Question: I have installed Net Beans IDE.But it makes my XAMPP server MySQL non function able.Please see attachment.How I can configure to XAMPP with my old mysql database.I have useful data on my previous database.Any helps ?
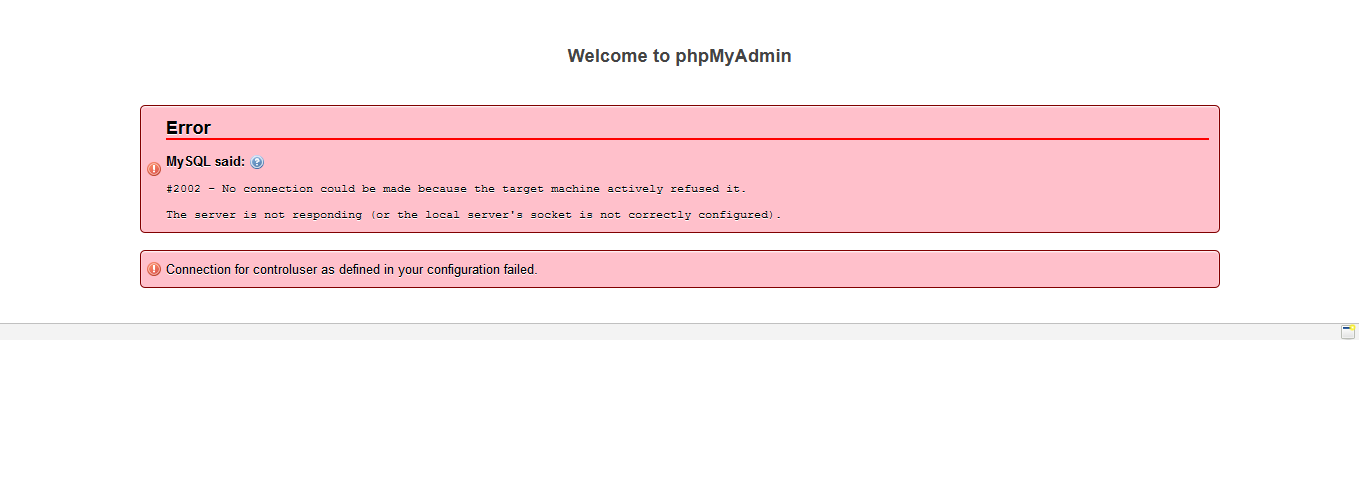
Answer: This usually occurs when you have wrong credentials in your [].
If you have and the username and the password that you use in this file is different,
change the username and the password in the above file to match.
Try running 'cmd' as an administrator and type 'sc delete mysql'.
Restart xammp.